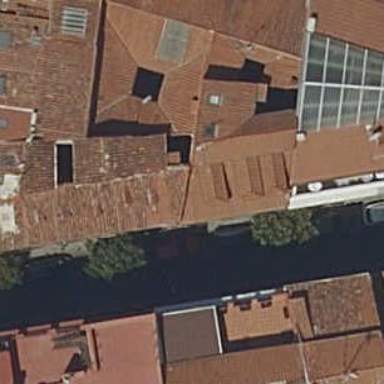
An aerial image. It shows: Building with red exterior and brown roof.